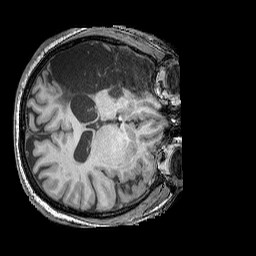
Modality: T1w
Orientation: axial
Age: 49
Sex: male
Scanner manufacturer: siemens
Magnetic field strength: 3 T
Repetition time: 2.25 s
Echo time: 0.00411 s